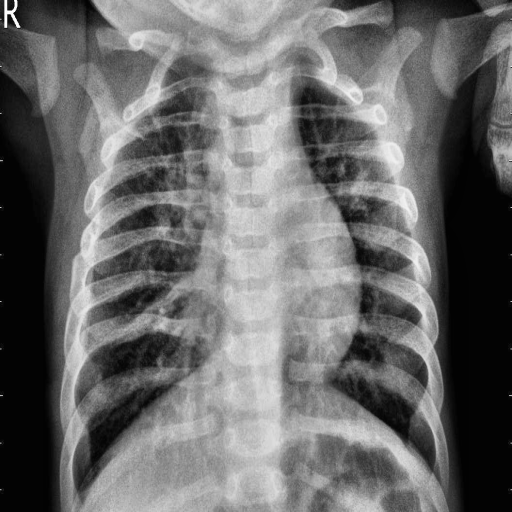
Finding: PNEUMONIA